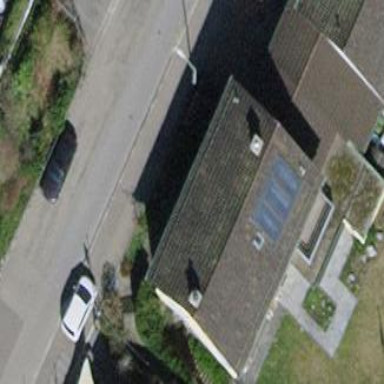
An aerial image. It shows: Gabled house with tiled roof.